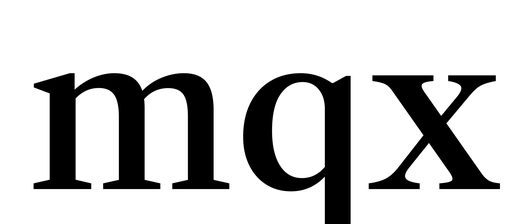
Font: LibreCaslonText_Medium